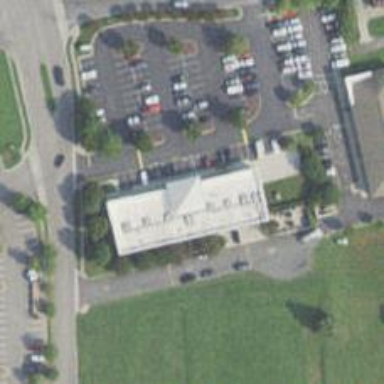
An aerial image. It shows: Veterinary facility.